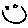
Label: smiley face